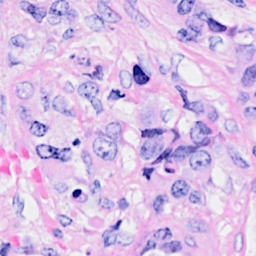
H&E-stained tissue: Breast